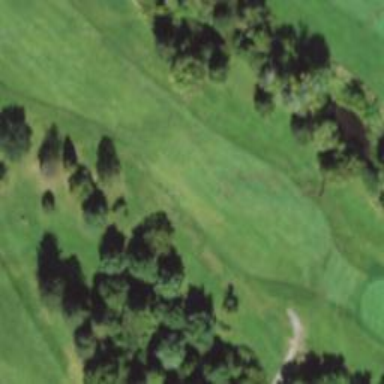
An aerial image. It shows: View of golf hole.